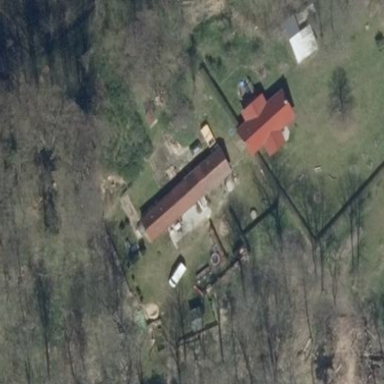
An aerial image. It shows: Shed.